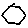
Label: hexagon